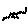
Label: zigzag